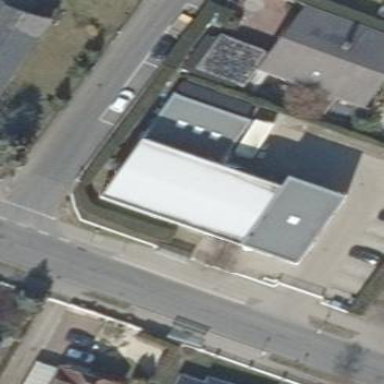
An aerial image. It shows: Commercial building.